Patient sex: F
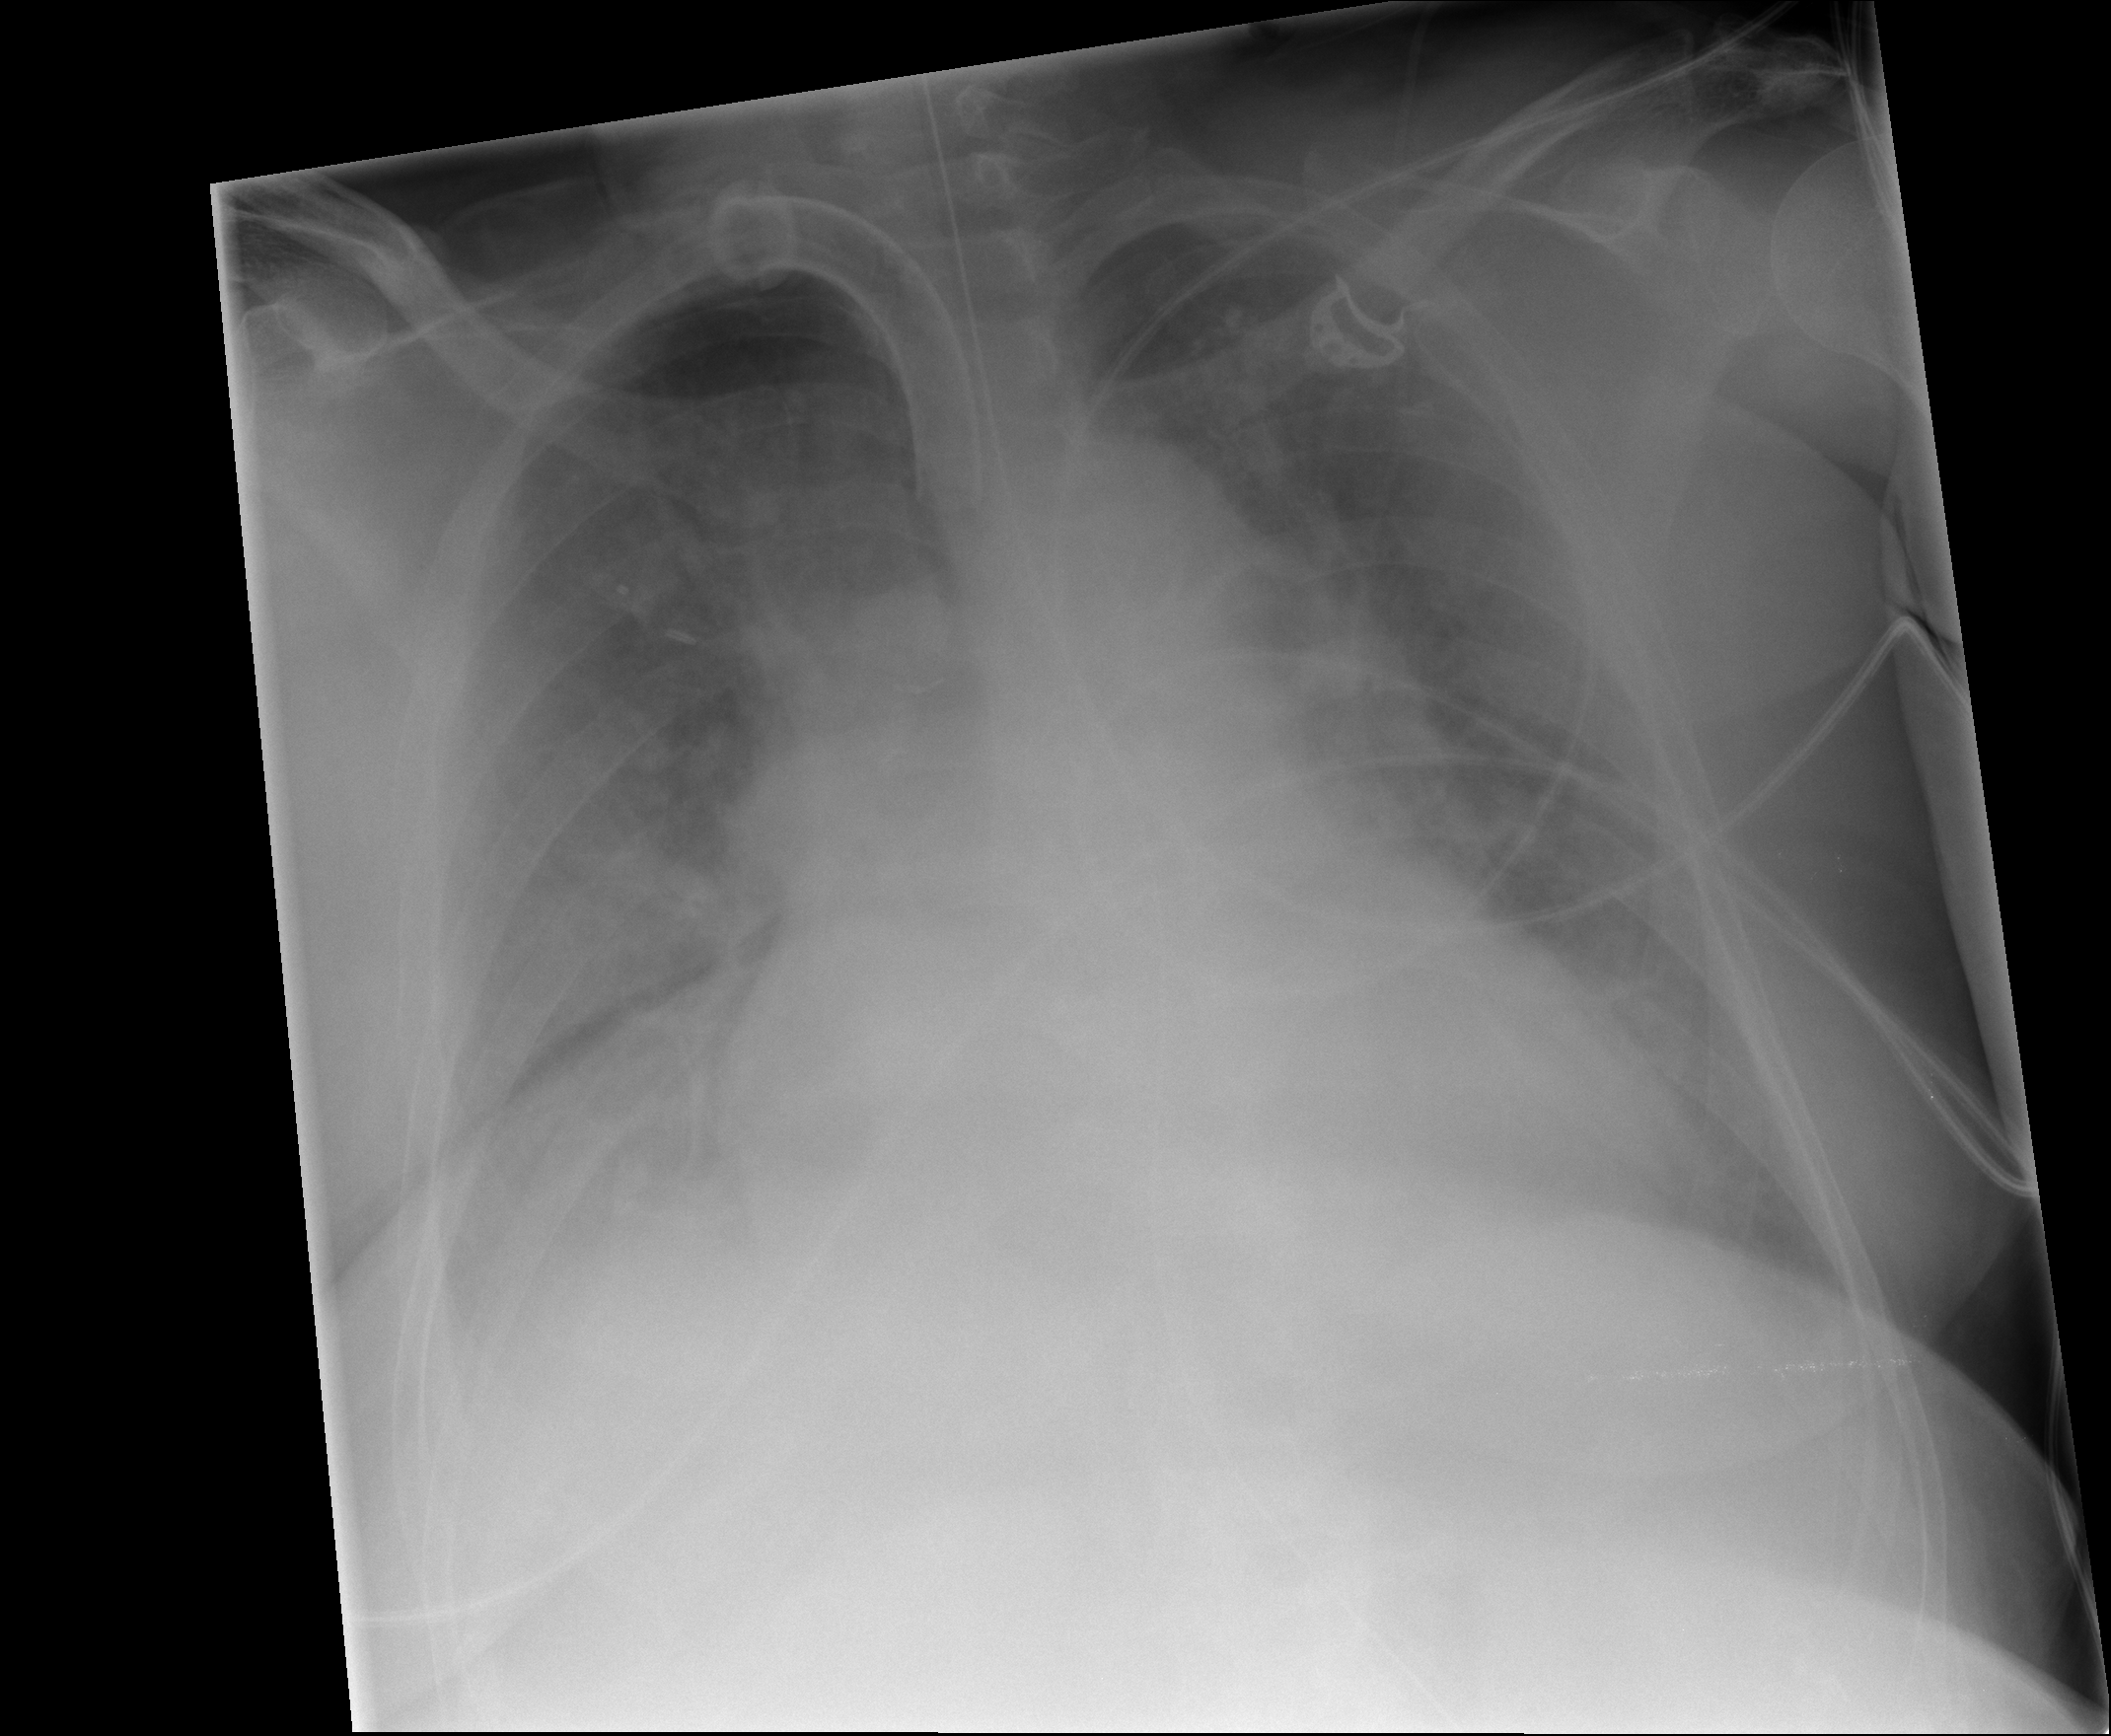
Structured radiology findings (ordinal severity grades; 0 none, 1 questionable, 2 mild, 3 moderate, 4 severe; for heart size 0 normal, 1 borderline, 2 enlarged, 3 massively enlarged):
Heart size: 2
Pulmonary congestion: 2
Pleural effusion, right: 2
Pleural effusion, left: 2
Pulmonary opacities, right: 2
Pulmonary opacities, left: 2
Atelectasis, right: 2
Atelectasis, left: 2